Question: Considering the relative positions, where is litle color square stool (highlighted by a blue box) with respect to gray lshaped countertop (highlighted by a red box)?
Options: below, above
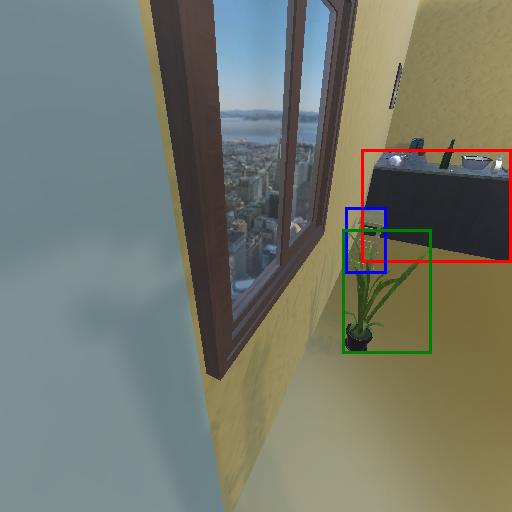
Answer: below